Question: I'm having trouble positioning these views. I want to do like below. I have two radio buttons (rb_), and an edit text (et_) next to the first radio and an expandable list view (lv_) next to the second.

I tried the following code but couldn't achieve what I want, the et_new_trip got pushed down another line and not to the right of rb_create_new, the lv_old_trip didn't show at all. Any idea why? thanks.
'''
<RelativeLayout android:id="@+id/rl_trip"
android:layout_height="wrap_content"
android:layout_width="match_parent"
android:layout_alignParentLeft="true"
android:layout_alignParentTop="true">
<RadioGroup android:id="@+id/rg_trip_creation"
android:layout_width="wrap_content"
android:layout_height="wrap_content"
android:layout_alignParentLeft="true"
android:layout_alignParentTop="true"
>
<RadioButton android:id="@+id/rb_create_new"
style="@style/WrapContentWidthHeight"
android:text="New trip"/>
<EditText android:id="@+id/et_new_trip"
android:layout_height="30dp"
android:layout_width="200dp"
android:layout_toEndOf="@+id/rb_create_new"
android:layout_alignBottom="@+id/rb_create_new"
android:text="New Trip name"/>
<RadioButton android:id="@+id/rb_old_trip"
android:layout_height="30dp"
android:layout_width="200dp"
android:text="Previous trip"/>
<ExpandableListView
android:id="@+id/lv_old_trip"
android:layout_height="30dp"
android:layout_width="200dp"
android:layout_alignBottom="@+id/rb_old_trip"
android:layout_toEndOf="@+id/rb_old_trip"
/>
</RadioGroup>
</RelativeLayout>
'''
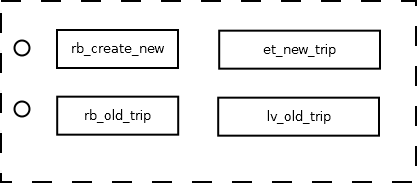
Answer: You have enclosed Relative Layout inside Radio Group thats the main Problem. Thats why its behaving like this. Remove Radio Group and your layout will be just fine.
Below id your layout
'''
<RelativeLayout
android:id="@+id/rl_trip"
android:layout_width="match_parent"
android:layout_height="wrap_content"
android:layout_alignParentLeft="true"
android:layout_alignParentTop="true"
android:layout_marginTop="30dp" >
<RadioButton
android:id="@+id/rb_create_new"
android:layout_width="100dp"
android:layout_height="wrap_content"
android:text="New trip" />
<EditText
android:id="@+id/et_new_trip"
android:layout_width="wrap_content"
android:layout_height="wrap_content"
android:layout_toEndOf="@+id/rb_create_new"
android:layout_toRighttOf="@+id/rb_create_new"
android:text="New Trip name" />
<RadioButton
android:id="@+id/rb_old_trip"
android:layout_width="150dp"
android:layout_height="30dp"
android:layout_below="@+id/rb_create_new"
android:text="Previous trip" />
<ExpandableListView
android:id="@+id/lv_old_trip"
android:layout_width="200dp"
android:layout_height="30dp"
android:layout_alignBottom="@+id/rb_old_trip"
android:layout_toEndOf="@+id/rb_old_trip" />
</RelativeLayout>
'''
If you want them in Radio Button you can do like this, But one thing to be always taken care of is :
'''
<LinearLayout xmlns:android="http://schemas.android.com/apk/res/android"
xmlns:tools="http://schemas.android.com/tools"
android:layout_width="match_parent"
android:layout_height="match_parent"
android:paddingBottom="@dimen/activity_vertical_margin"
android:paddingLeft="@dimen/activity_horizontal_margin"
android:paddingRight="@dimen/activity_horizontal_margin"
android:paddingTop="@dimen/activity_vertical_margin"
tools:context=".MainActivity" >
<LinearLayout
android:id="@+id/rl_trip"
android:layout_width="match_parent"
android:layout_height="wrap_content"
android:layout_alignParentLeft="true"
android:layout_alignParentTop="true" >
<RadioGroup
android:id="@+id/rg_trip_creation"
android:layout_width="0dp"
android:layout_height="wrap_content"
android:layout_weight="1" >
<RadioButton
android:id="@+id/rb_create_new"
android:layout_width="wrap_content"
android:layout_height="40dp"
android:text="New trip" />
<RadioButton
android:id="@+id/rb_old_trip"
android:layout_width="wrap_content"
android:layout_height="40dp"
android:text="Previous trip" />
</RadioGroup>
<LinearLayout
android:layout_width="0dp"
android:layout_height="match_parent"
android:layout_weight="1"
android:orientation="vertical" >
<EditText
android:id="@+id/et_new_trip"
android:layout_width="wrap_content"
android:layout_height="40dp"
android:text="New Trip name" />
<ExpandableListView
android:id="@+id/lv_old_trip"
android:layout_width="wrap_content"
android:layout_height="40dp"
android:layout_alignBottom="@+id/rb_old_trip"
android:layout_toEndOf="@+id/rb_old_trip" />
</LinearLayout>
</LinearLayout>
</LinearLayout>
'''